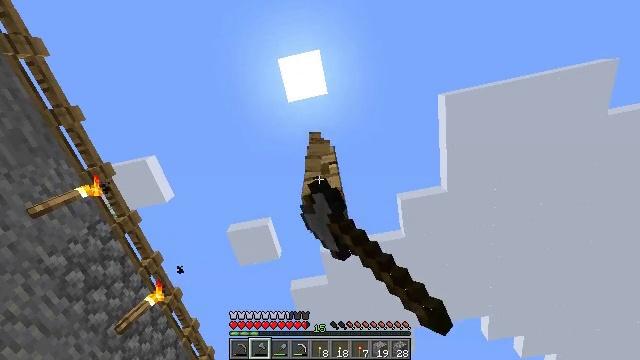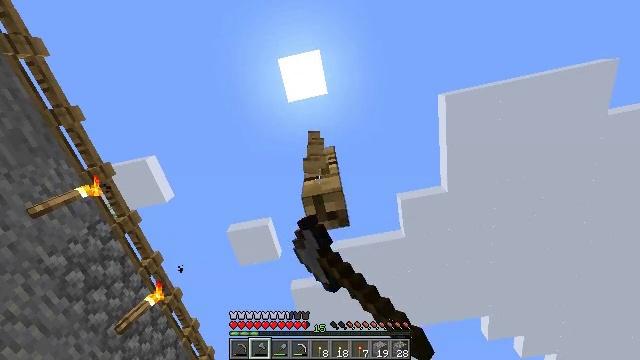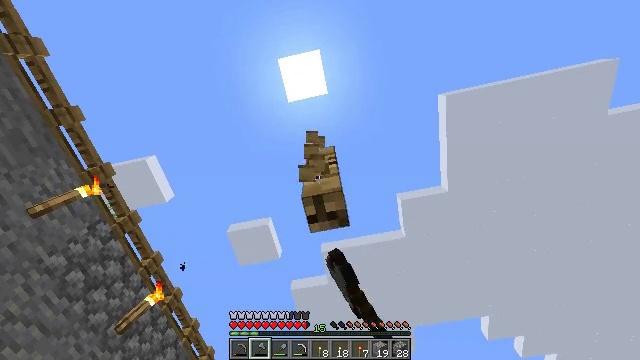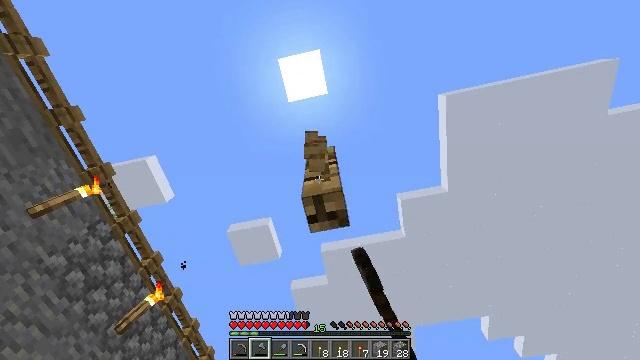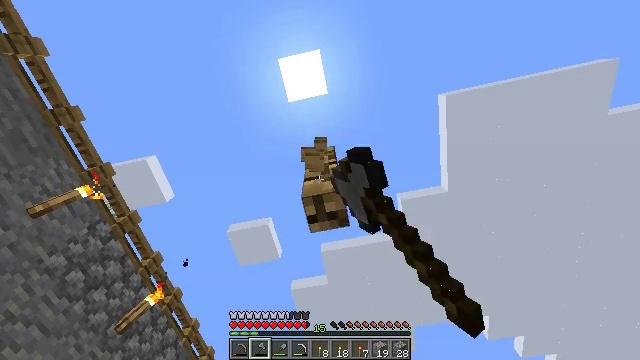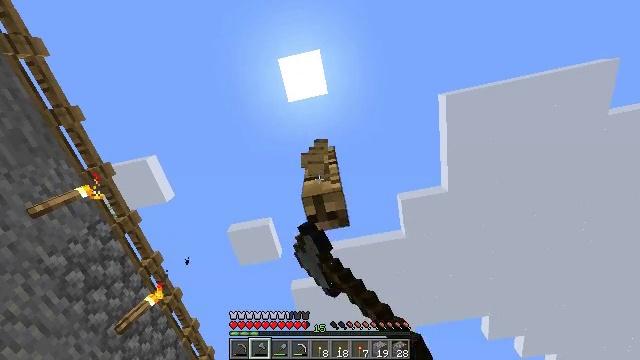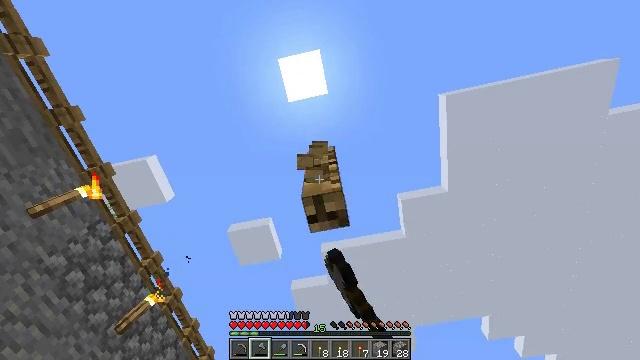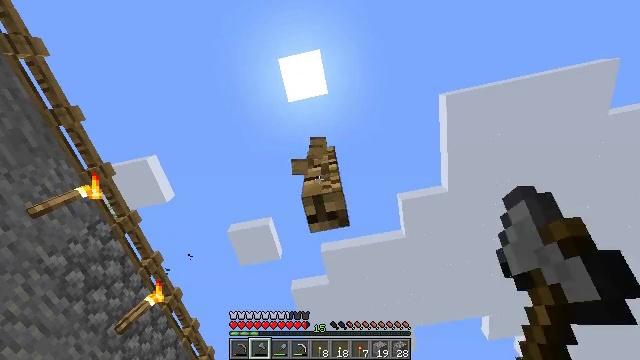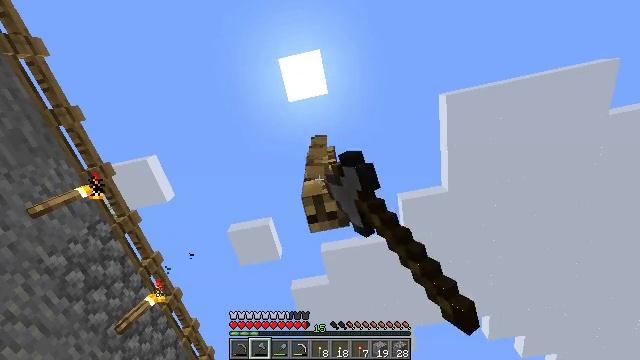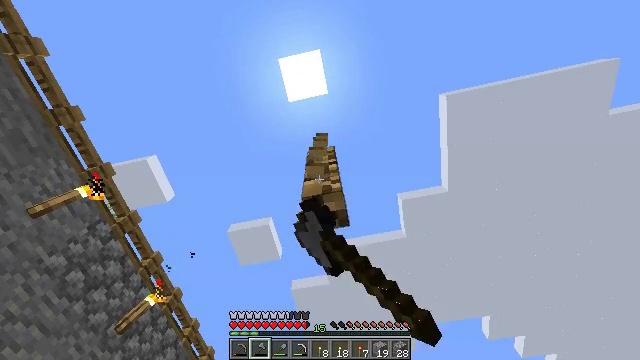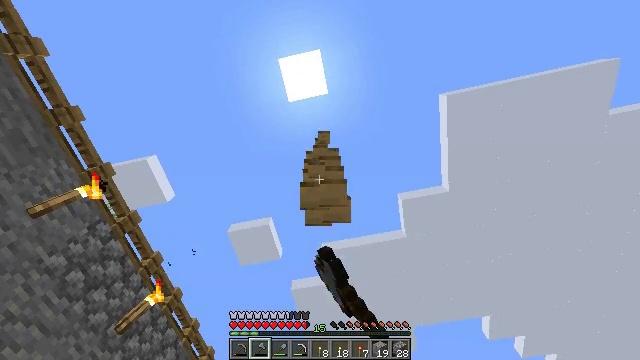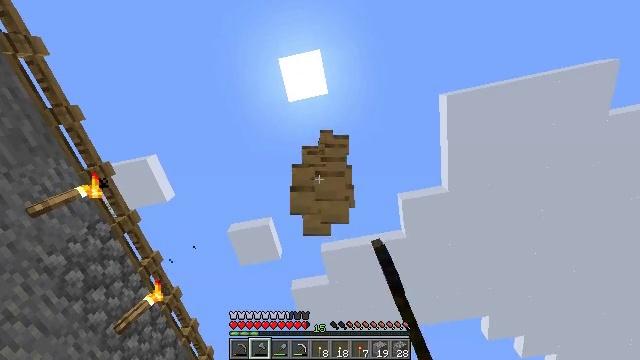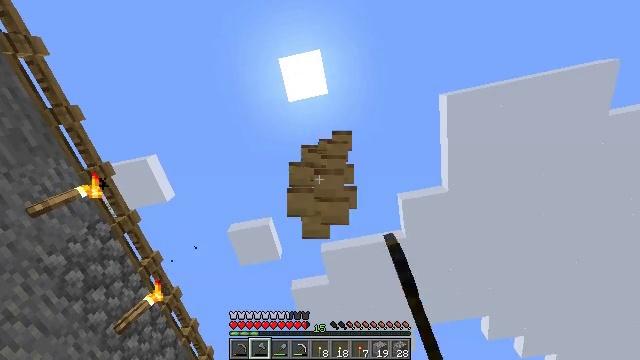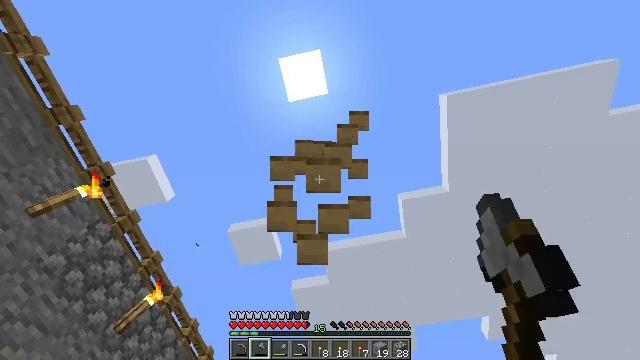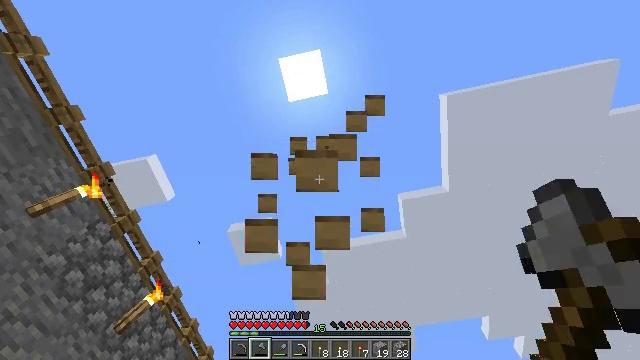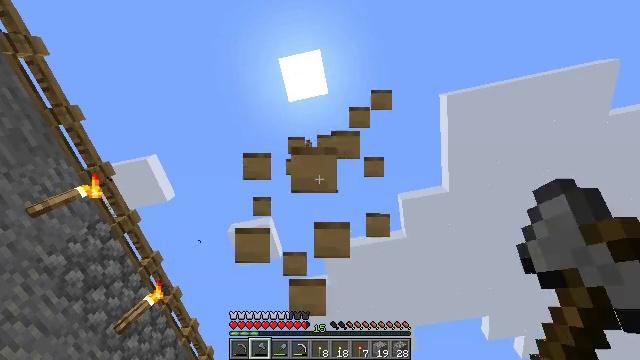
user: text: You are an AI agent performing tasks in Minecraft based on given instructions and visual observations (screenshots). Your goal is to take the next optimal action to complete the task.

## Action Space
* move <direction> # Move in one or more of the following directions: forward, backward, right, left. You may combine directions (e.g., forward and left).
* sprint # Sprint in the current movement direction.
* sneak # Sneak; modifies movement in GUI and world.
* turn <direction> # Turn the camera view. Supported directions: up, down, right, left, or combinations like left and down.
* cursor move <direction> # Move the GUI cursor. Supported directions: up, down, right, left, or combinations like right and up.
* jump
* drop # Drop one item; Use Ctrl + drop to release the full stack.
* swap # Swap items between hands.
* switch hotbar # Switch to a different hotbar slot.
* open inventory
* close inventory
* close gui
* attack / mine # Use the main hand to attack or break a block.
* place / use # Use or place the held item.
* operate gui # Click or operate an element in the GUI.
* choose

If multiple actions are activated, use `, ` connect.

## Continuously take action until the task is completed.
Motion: motion action
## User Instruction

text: Left-click to destroy the oak fence.
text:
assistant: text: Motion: attack / mine
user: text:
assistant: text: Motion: attack / mine
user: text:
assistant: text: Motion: attack / mine
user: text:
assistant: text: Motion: attack / mine
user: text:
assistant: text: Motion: attack / mine
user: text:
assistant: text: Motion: attack / mine
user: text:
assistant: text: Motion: attack / mine
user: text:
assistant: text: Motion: attack / mine
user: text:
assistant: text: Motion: attack / mine
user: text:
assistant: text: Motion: attack / mine
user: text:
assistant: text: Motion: attack / mine
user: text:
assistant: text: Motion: attack / mine
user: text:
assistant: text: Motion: attack / mine
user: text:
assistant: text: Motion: attack / mine
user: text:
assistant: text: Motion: attack / mine
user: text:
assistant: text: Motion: attack / mine